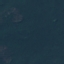
Land use / land cover: Forest